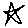
Label: star